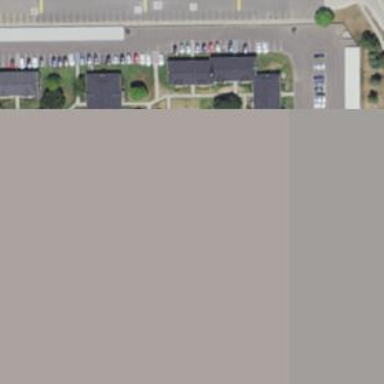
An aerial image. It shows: Parking area.